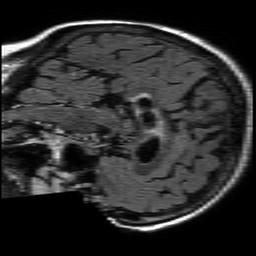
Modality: FLAIR
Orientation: sagittal
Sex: female
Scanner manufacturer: philips
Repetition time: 11 s
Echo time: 0.125 s